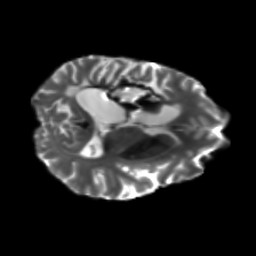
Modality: T2w
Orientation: axial
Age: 31
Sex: female
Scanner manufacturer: siemens
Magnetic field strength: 3 T
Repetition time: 5.25 s
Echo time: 0.08 s